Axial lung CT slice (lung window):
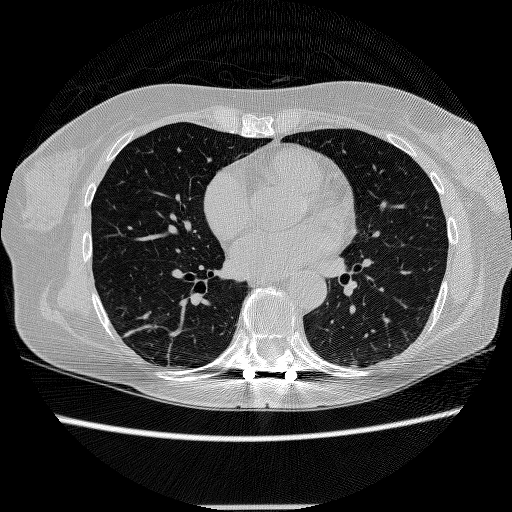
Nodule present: no